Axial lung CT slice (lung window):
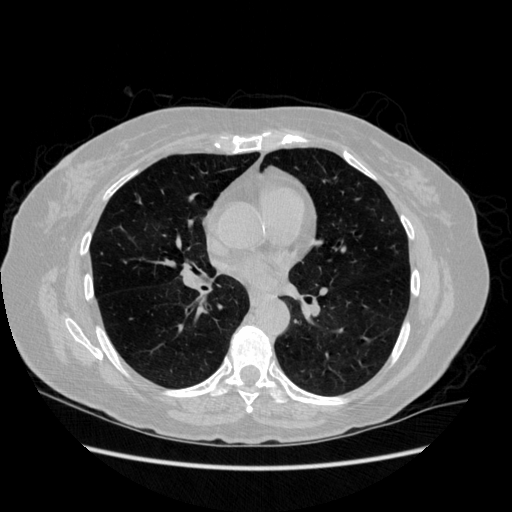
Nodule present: no